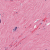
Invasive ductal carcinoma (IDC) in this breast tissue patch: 1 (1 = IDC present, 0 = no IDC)